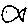
Label: fish